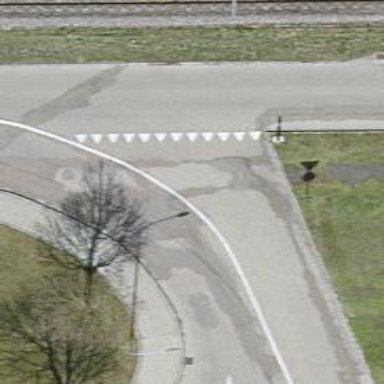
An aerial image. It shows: Residential road.